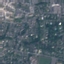
Land use / land cover: Residential